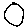
Label: circle